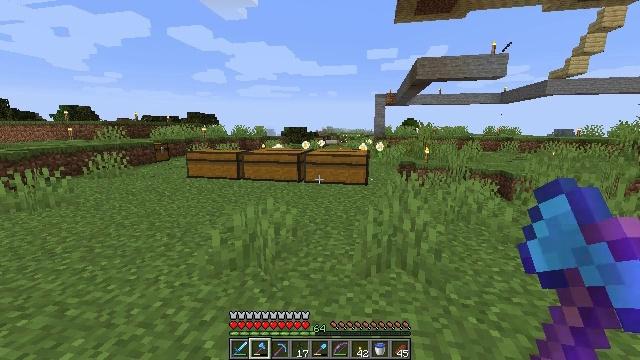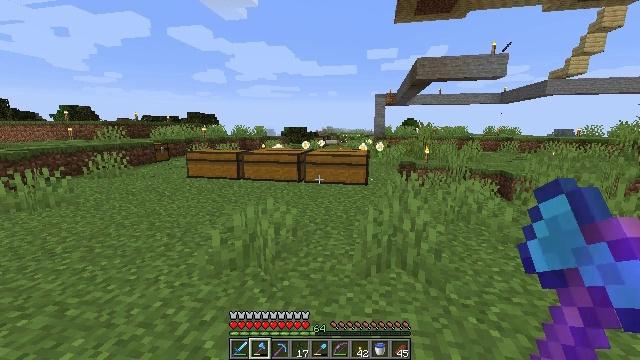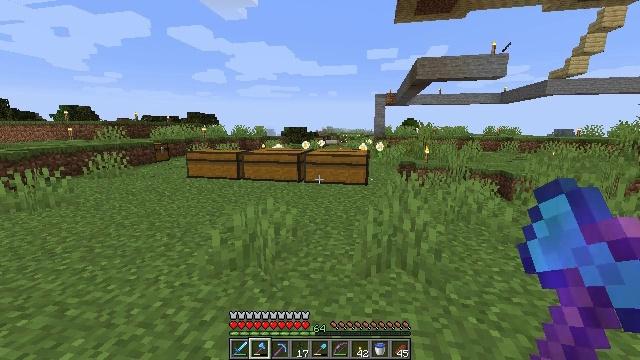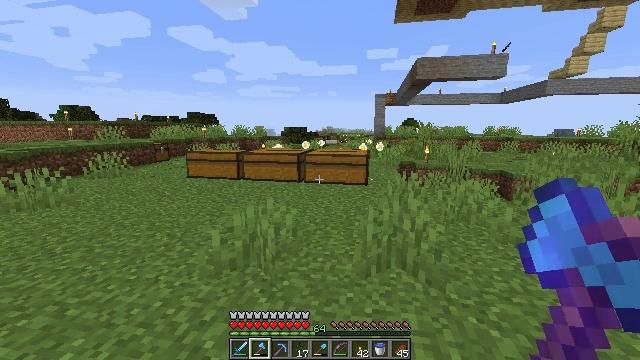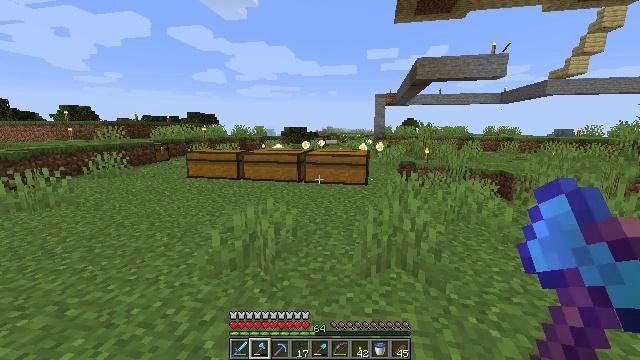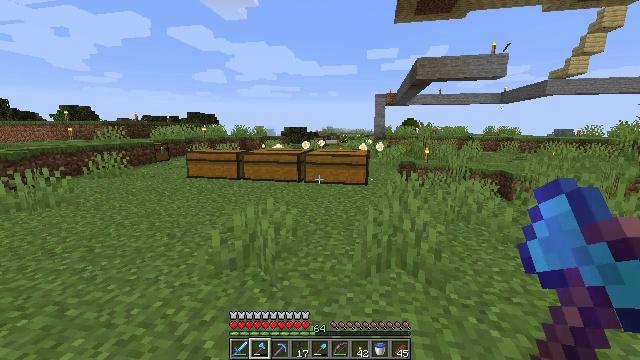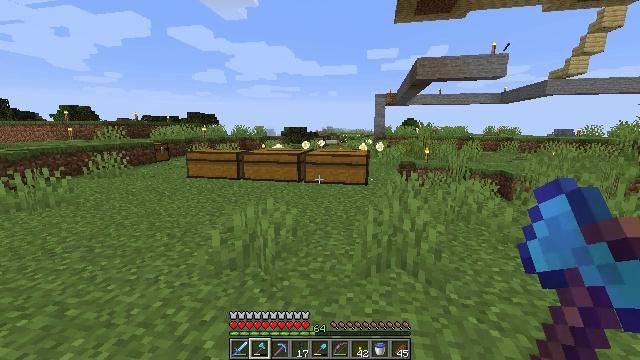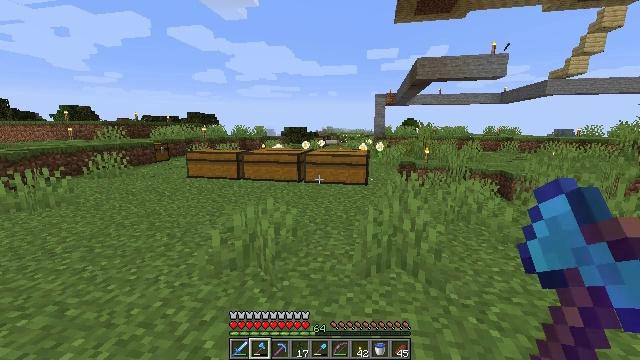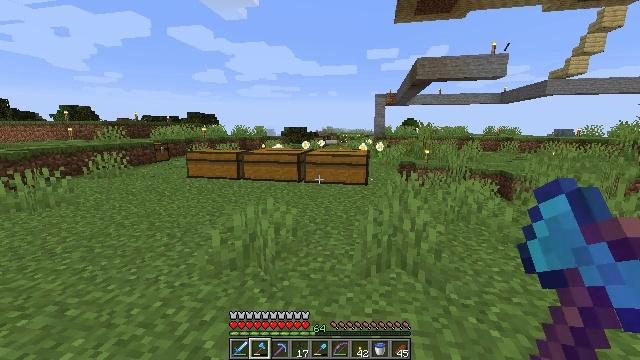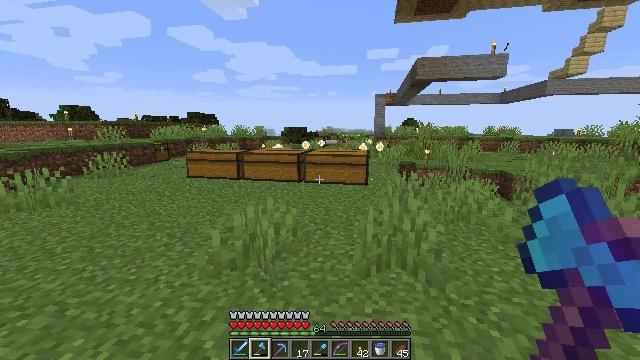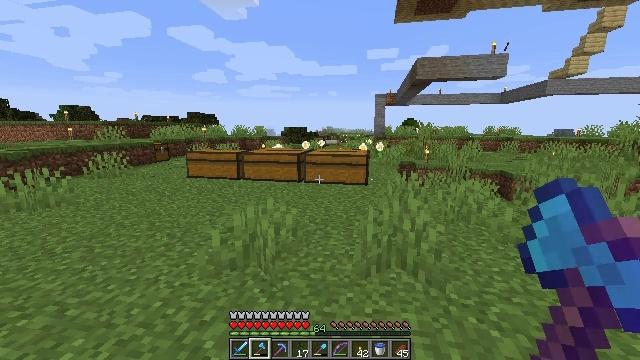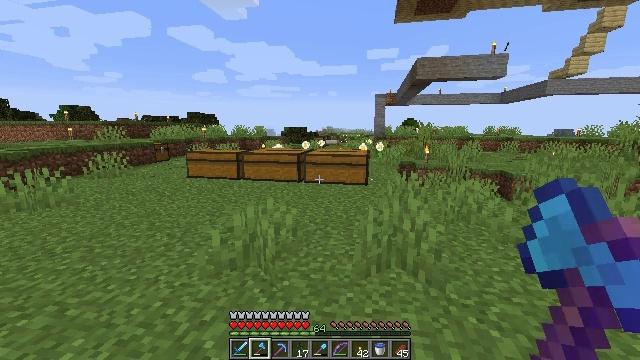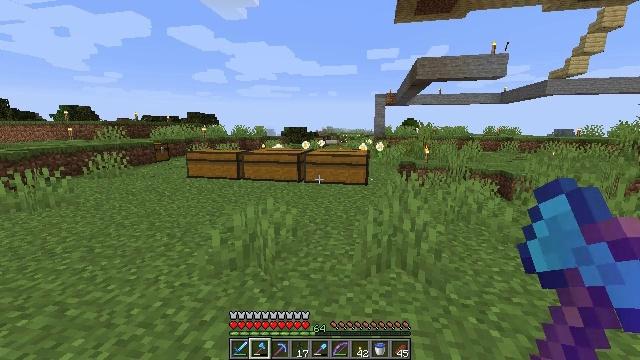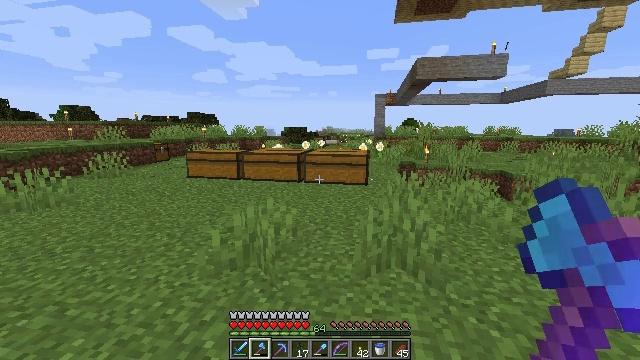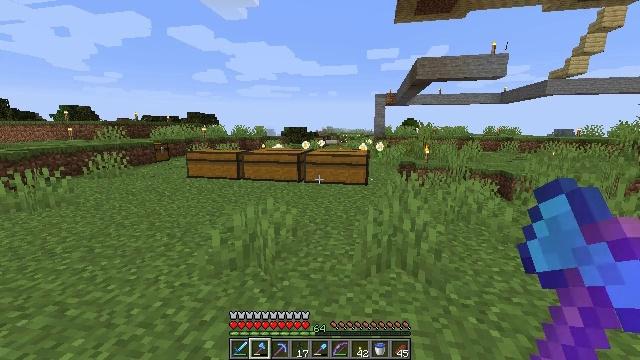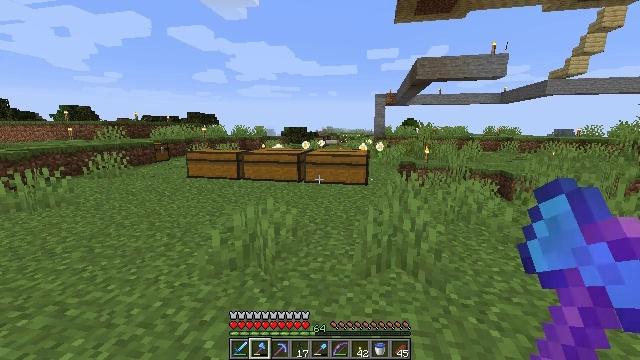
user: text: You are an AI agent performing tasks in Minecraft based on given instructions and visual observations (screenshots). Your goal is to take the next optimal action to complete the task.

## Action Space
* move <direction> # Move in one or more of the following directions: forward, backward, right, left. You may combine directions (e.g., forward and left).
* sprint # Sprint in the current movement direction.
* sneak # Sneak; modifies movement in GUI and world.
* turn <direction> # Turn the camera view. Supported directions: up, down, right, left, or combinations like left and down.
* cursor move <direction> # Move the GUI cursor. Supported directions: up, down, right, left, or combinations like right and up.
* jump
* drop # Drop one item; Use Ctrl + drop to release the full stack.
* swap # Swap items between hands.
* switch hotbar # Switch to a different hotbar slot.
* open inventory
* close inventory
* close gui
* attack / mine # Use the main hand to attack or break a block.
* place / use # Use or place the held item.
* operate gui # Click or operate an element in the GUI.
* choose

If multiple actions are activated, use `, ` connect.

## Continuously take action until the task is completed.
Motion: motion action
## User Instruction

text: Drop a diamond axe.
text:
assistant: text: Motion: no_op
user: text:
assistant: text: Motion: no_op
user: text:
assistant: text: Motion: no_op
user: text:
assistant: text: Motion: no_op
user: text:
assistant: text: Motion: no_op
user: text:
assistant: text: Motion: no_op
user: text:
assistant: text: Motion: no_op
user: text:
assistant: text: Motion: no_op
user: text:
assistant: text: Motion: no_op
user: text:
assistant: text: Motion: no_op
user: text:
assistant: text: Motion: no_op
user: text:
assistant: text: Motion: no_op
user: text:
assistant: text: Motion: no_op
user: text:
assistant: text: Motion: no_op
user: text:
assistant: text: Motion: no_op
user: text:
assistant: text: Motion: no_op
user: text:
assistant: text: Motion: no_op
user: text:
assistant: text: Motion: no_op
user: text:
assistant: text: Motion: no_op
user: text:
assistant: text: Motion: no_op
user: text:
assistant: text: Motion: no_op
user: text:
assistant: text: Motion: no_op
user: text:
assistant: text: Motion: no_op
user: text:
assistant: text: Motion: no_op
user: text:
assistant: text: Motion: no_op
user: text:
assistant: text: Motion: no_op
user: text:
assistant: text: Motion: no_op
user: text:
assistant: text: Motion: no_op
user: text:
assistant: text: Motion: no_op
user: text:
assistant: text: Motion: no_op